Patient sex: M
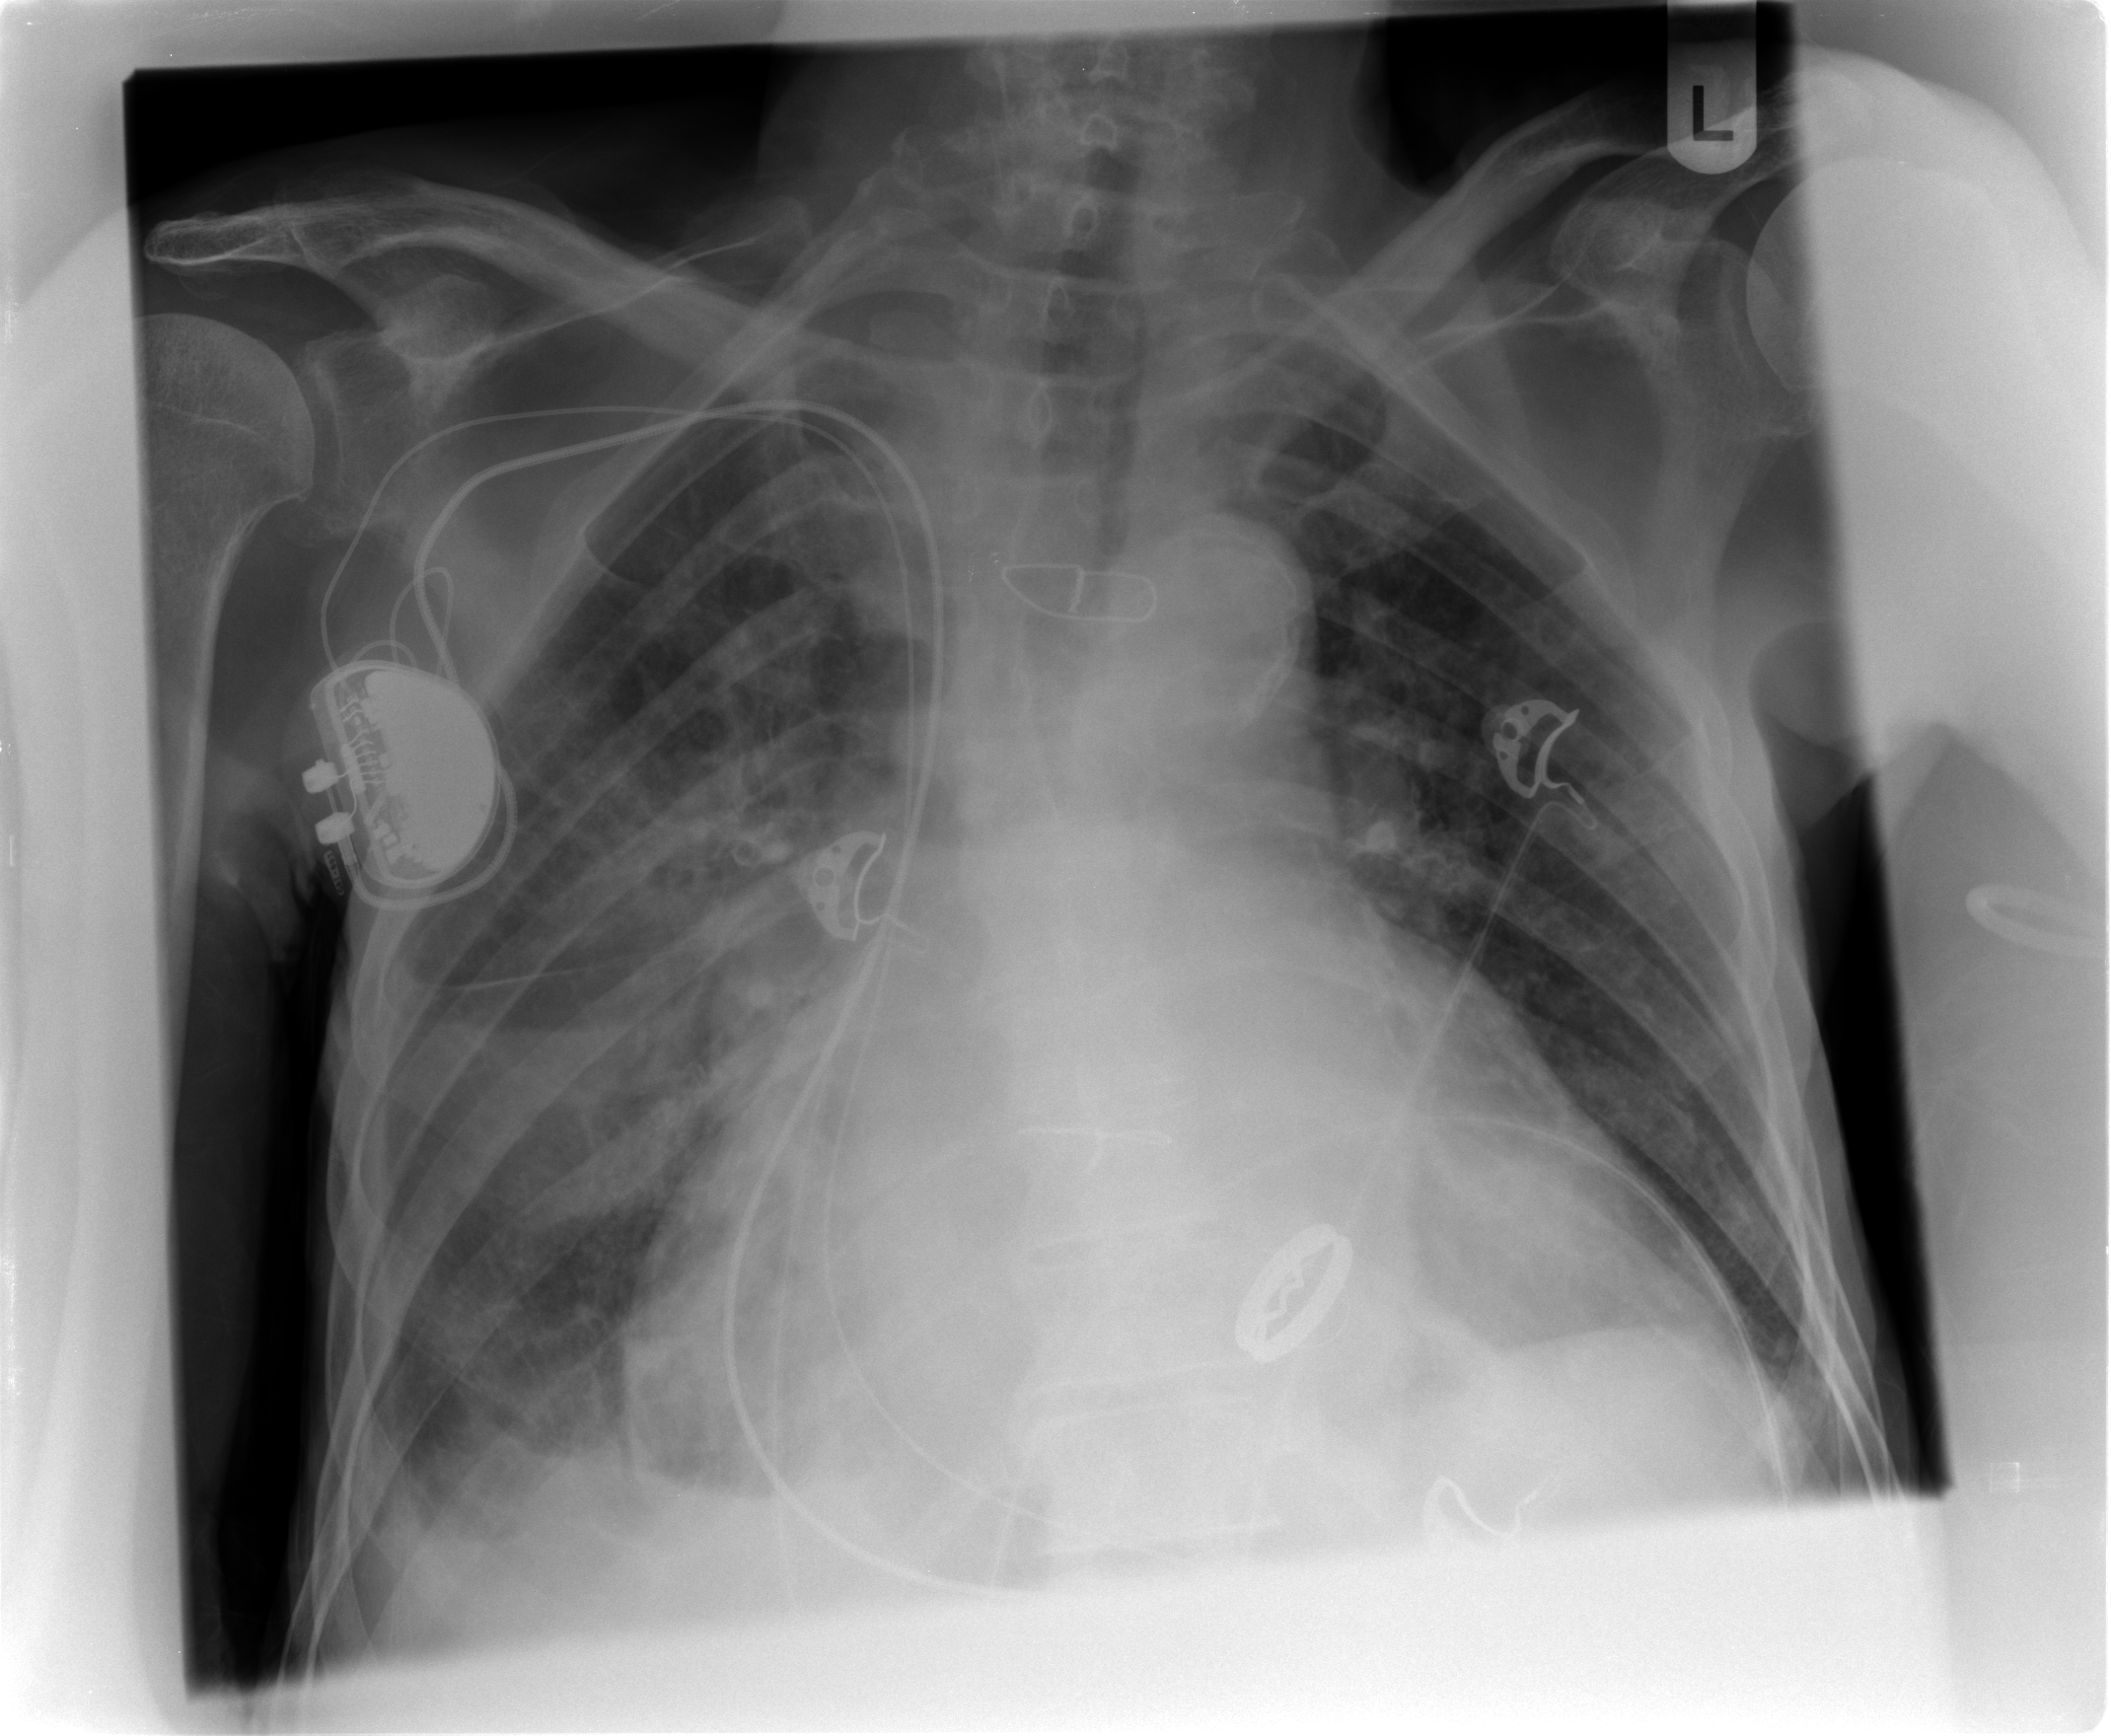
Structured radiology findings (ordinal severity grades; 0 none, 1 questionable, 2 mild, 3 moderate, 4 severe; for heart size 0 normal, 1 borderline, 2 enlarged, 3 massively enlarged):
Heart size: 3
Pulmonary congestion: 1
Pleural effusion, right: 1
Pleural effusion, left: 0
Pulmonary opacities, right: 3
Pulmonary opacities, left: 3
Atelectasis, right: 3
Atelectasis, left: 2